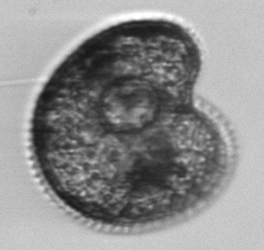
Label: Protoperidinium